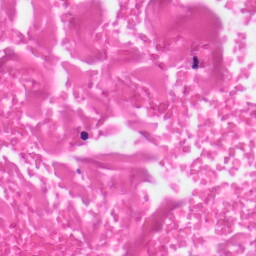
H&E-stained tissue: Skin